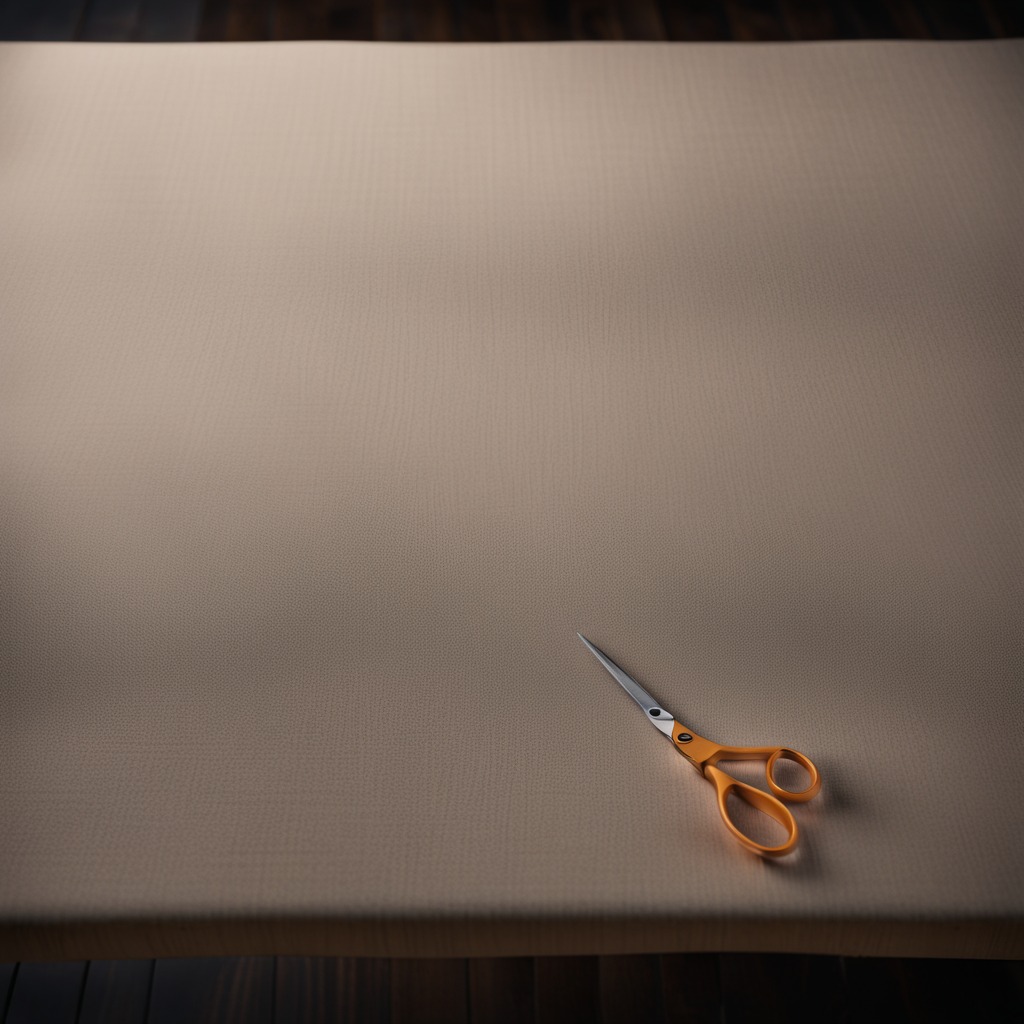
A scissor lies on a wooden table.